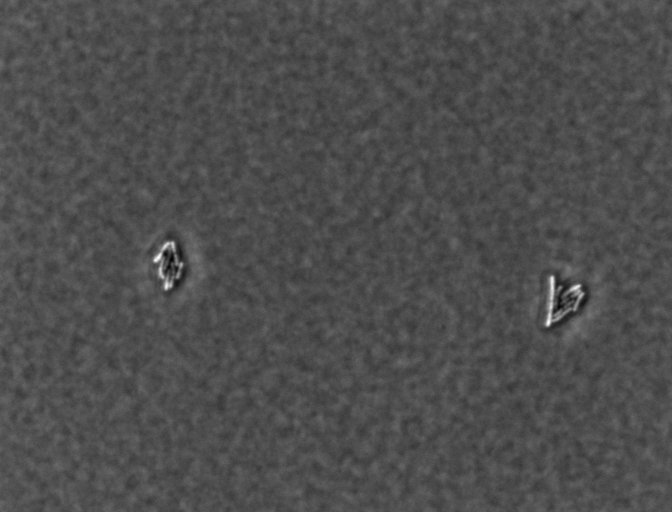
Salmonella enterica Enteritidis